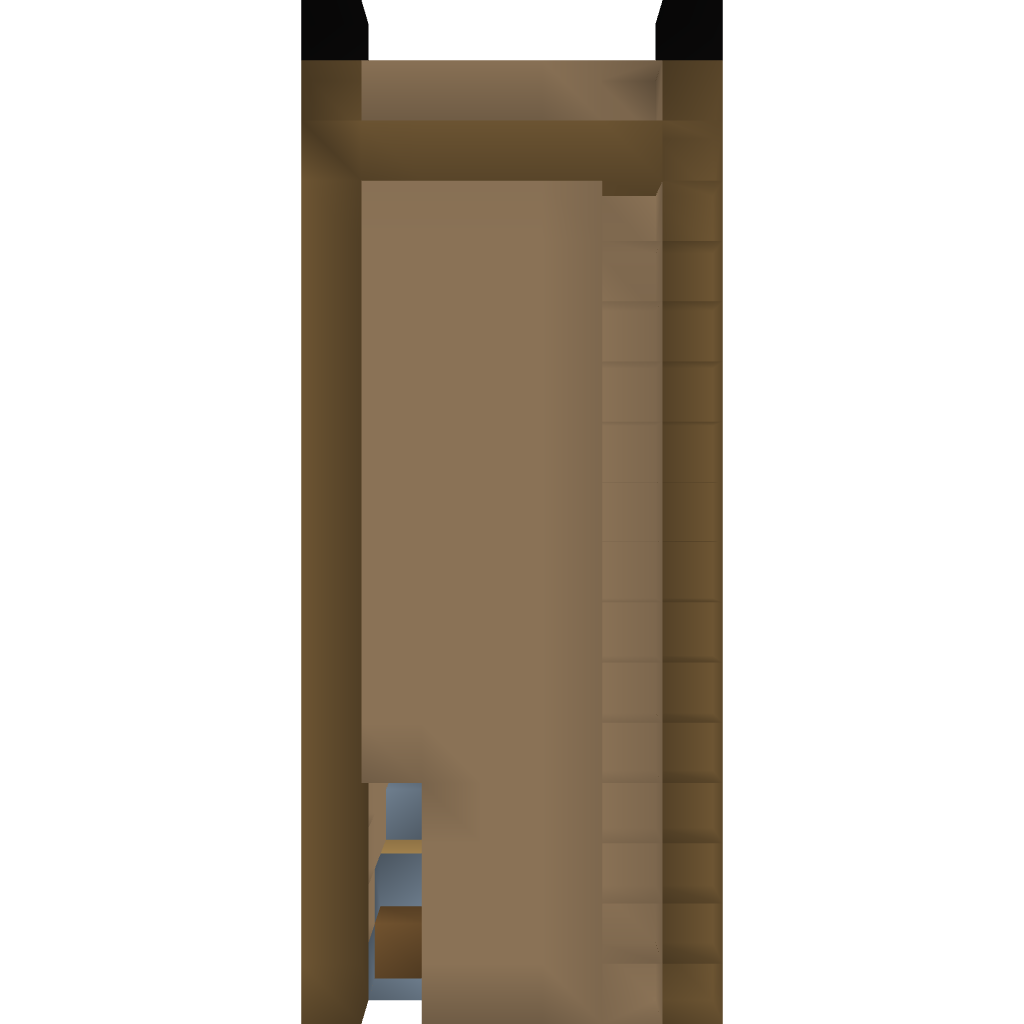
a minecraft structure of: Watch Tower